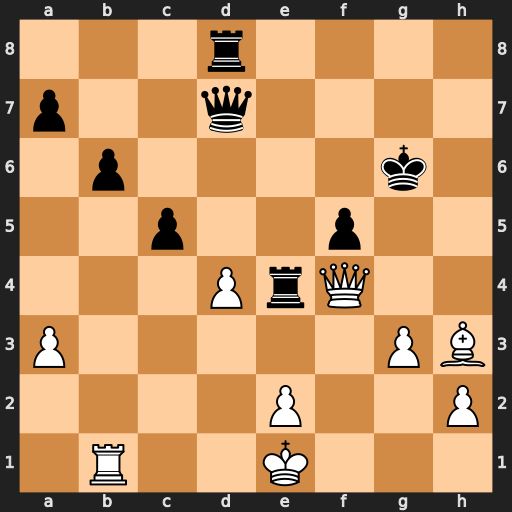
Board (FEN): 3r4/p2q4/1p4k1/2p2p2/3PrQ2/P5PB/4P2P/1R2K3
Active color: w
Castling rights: -
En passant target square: -
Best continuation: Qxe4 fxe4 Bxd7